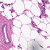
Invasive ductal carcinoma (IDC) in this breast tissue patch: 0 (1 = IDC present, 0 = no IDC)